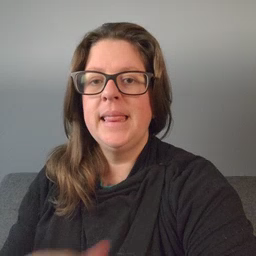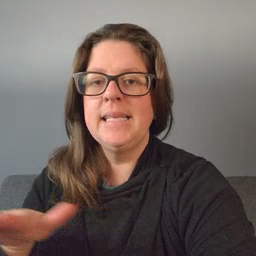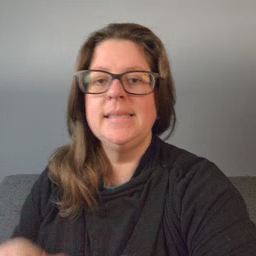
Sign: clean